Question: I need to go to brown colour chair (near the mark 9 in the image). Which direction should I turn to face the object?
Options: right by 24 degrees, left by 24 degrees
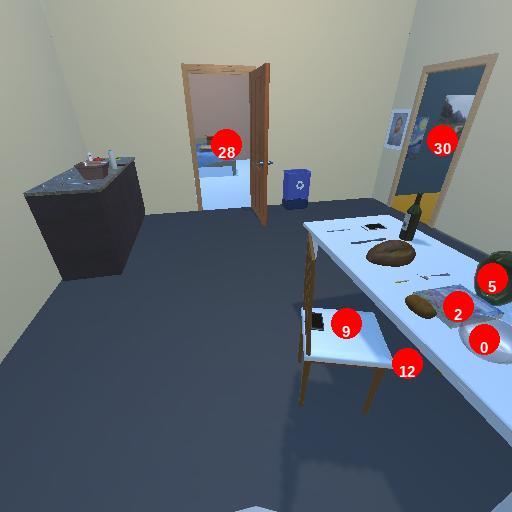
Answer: right by 24 degrees